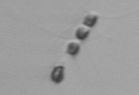
Label: Chaetoceros